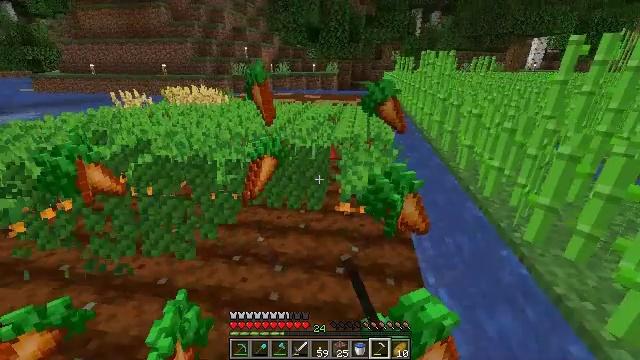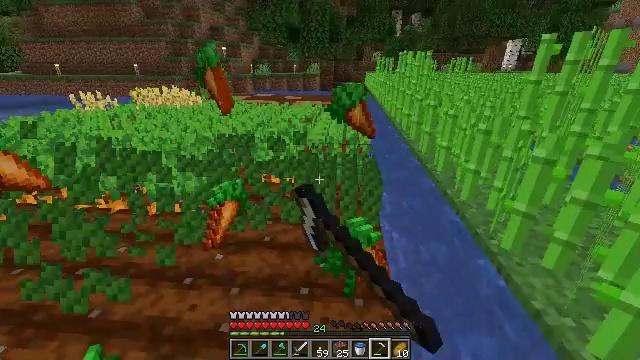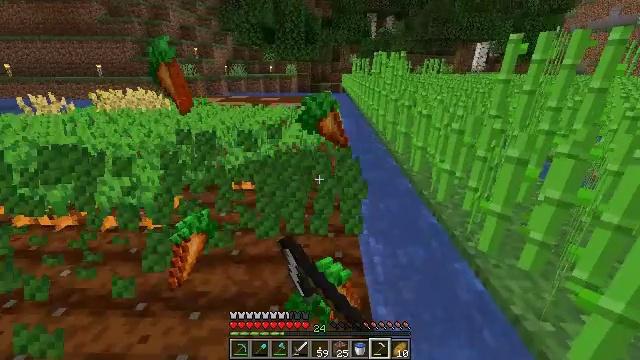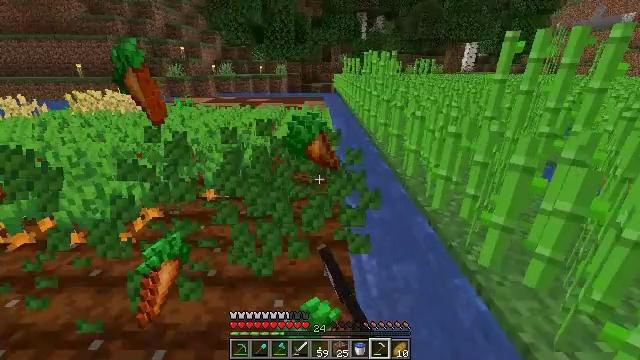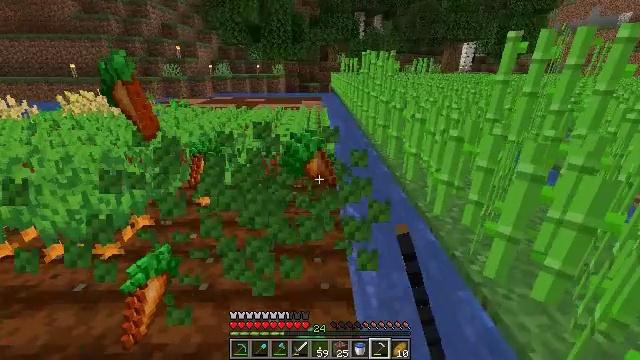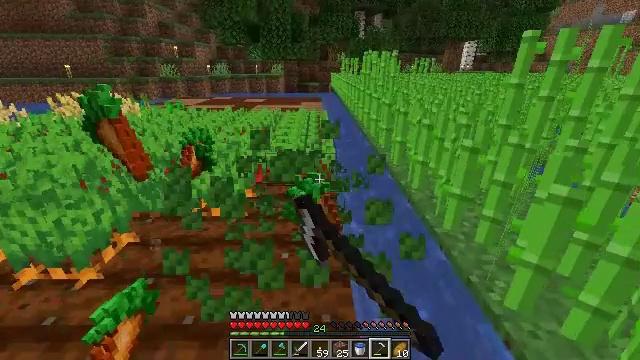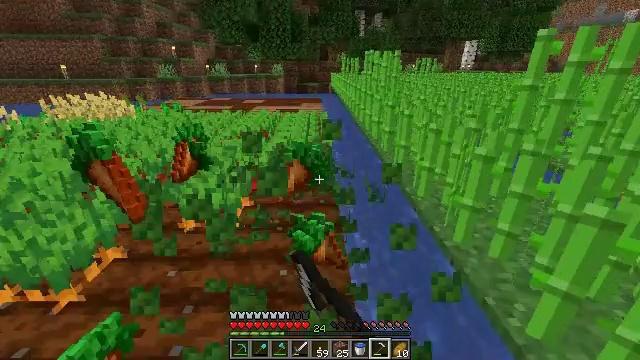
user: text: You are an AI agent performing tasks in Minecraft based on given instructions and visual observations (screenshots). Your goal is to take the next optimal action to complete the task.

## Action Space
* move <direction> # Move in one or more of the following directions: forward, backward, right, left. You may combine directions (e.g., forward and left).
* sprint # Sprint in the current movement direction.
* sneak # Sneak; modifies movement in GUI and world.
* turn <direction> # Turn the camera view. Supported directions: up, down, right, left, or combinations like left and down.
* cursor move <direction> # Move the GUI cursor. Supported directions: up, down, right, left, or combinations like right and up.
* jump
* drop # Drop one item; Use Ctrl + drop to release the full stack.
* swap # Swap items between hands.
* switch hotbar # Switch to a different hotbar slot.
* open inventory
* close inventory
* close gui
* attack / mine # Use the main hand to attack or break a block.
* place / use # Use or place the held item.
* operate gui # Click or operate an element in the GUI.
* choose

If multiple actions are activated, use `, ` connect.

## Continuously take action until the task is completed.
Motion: motion action
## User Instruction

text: Mine the fully grown carrots.
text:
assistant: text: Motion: move forward and move right, turn right, attack / mine
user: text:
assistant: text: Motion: move forward, turn right, attack / mine
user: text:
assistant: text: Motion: move forward, turn right, attack / mine
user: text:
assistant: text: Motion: move forward, attack / mine
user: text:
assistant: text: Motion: move forward, attack / mine
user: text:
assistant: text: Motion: move forward, attack / mine
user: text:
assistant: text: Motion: attack / mine